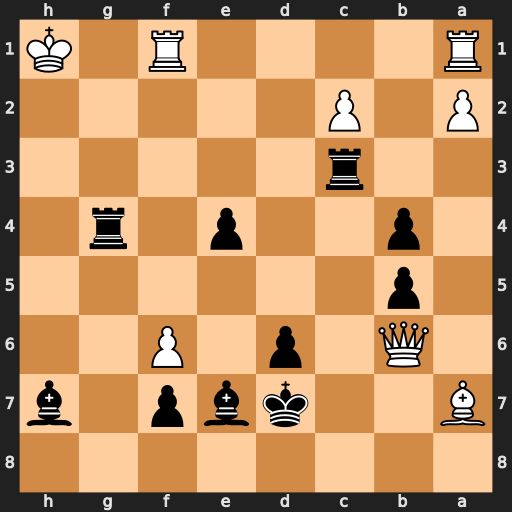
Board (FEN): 8/B2kbp1b/1Q1p1P2/1p6/1p2p1r1/2r5/P1P5/R4R1K
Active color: b
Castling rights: -
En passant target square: -
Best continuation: Rh3#